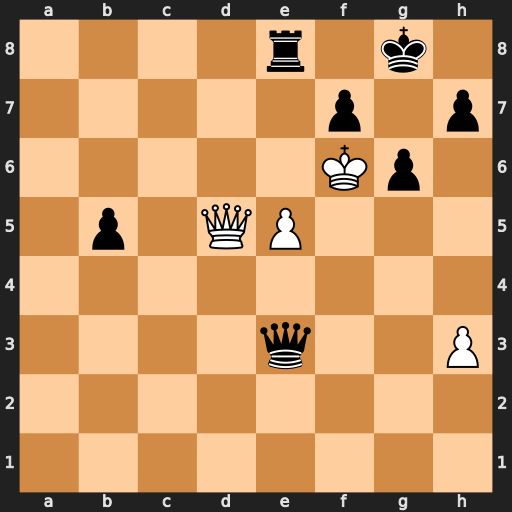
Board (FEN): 4r1k1/5p1p/5Kp1/1p1QP3/8/4q2P/8/8
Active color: w
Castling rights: -
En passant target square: -
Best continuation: Qxf7+ Kh8 Qxe8#